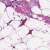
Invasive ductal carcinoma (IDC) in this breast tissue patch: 0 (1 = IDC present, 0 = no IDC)